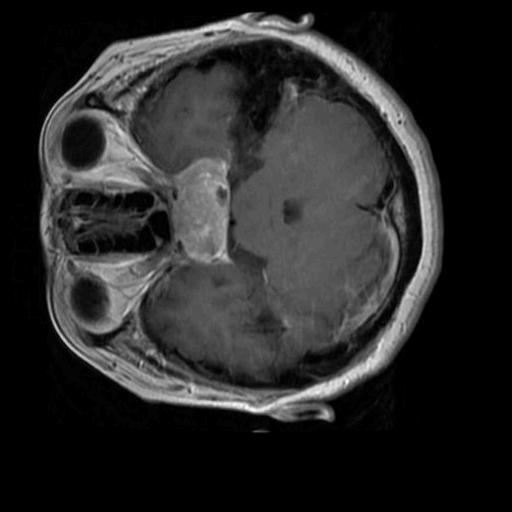
Label: brain_tumor